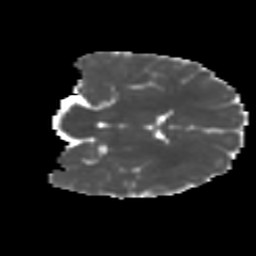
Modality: MD
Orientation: coronal
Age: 14
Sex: male
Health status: ill
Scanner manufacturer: ge
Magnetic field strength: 3 T
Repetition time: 6.752 s
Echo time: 0.079 s